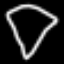
Label: diamond